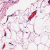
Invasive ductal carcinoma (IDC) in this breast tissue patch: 0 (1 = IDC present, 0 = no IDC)